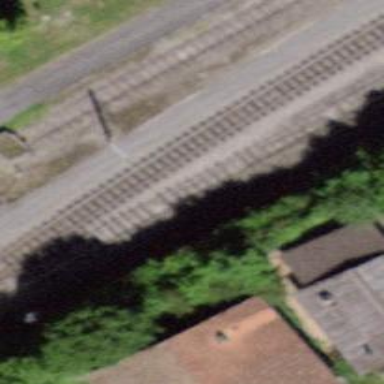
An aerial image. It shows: Narrow gauge railway with electrified contact lines.